Question: I would like to put a ( * ) besides placeholder in ios in the registration form where i am using the uitextfield. I know how to change the placeholder color but in my requirement i have the placeholder color as grey with ( * ) following it. How to achieve this in swift 3? Is it possible to set it in storyboard itself?

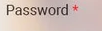
Answer: You can use the built-in, 'attributedPlaceholder' property of 'UITextField'.
Like this:
'''
let passwordAttriburedString = NSMutableAttributedString(string: "Password")
let asterix = NSAttributedString(string: "*", attributes: [.foregroundColor: UIColor.red])
passwordAttriburedString.append(asterix)
self.textField.attributedPlaceholder = passwordAttriburedString
'''